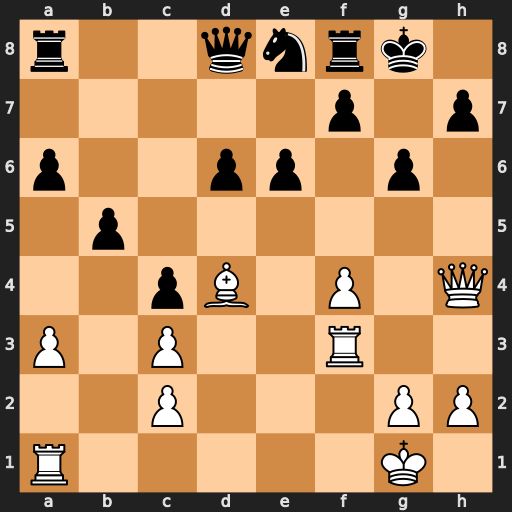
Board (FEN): r2qnrk1/5p1p/p2pp1p1/1p6/2pB1P1Q/P1P2R2/2P3PP/R5K1
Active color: w
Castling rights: -
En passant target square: -
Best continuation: Qxh7+ Kxh7 Rh3+ Qh4 Rxh4+ Kg8 Rh8#